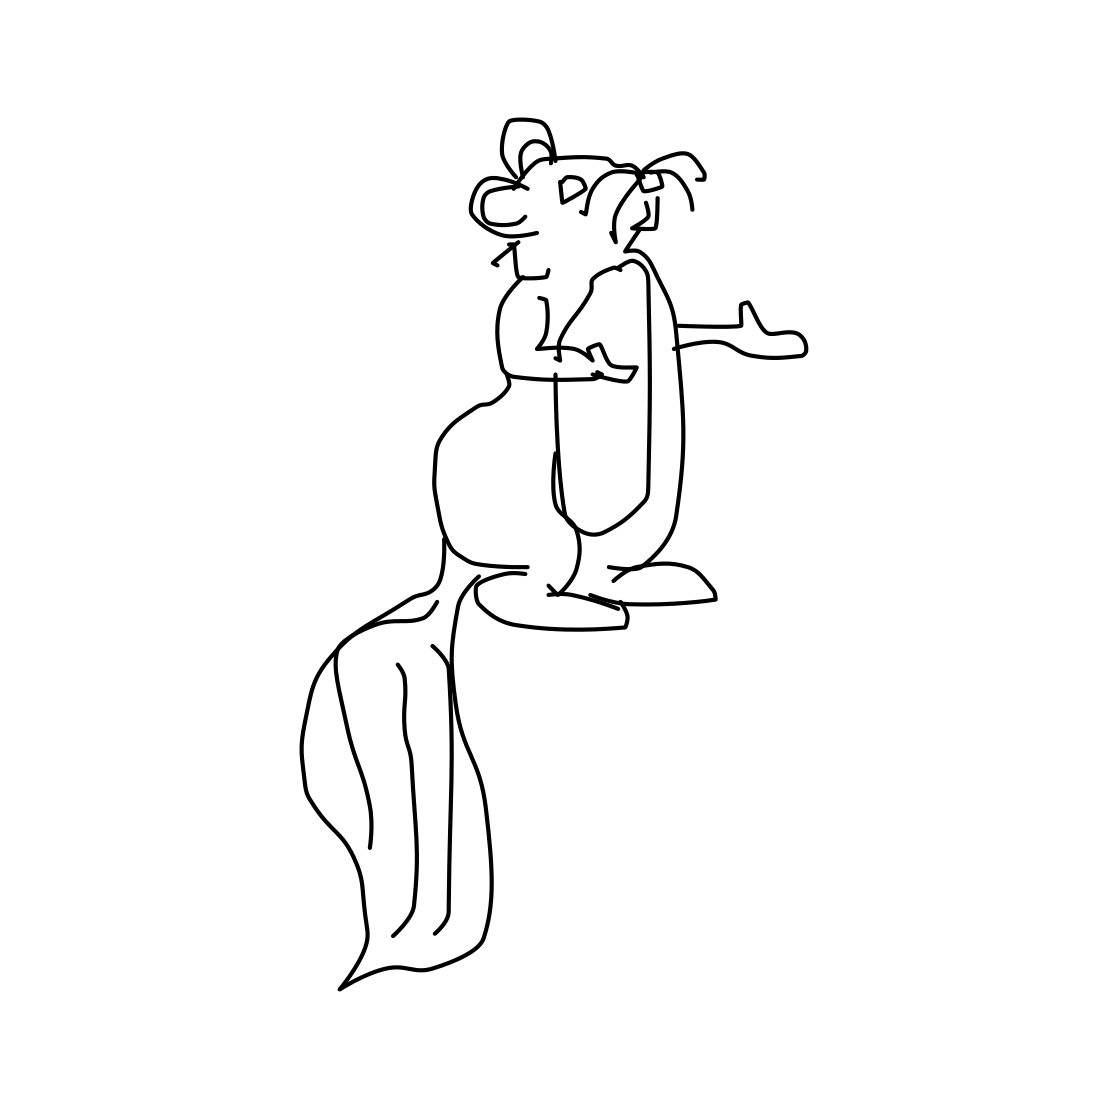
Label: squirrel